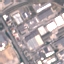
Land use / land cover: Industrial